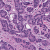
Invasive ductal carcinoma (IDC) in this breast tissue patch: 1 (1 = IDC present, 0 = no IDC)